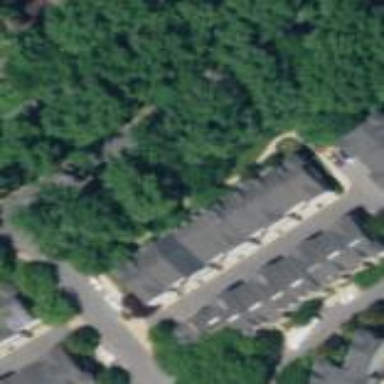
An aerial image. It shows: Residential building.